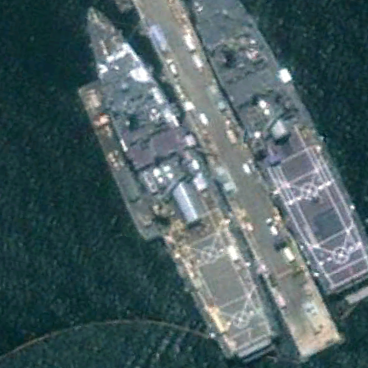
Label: combat